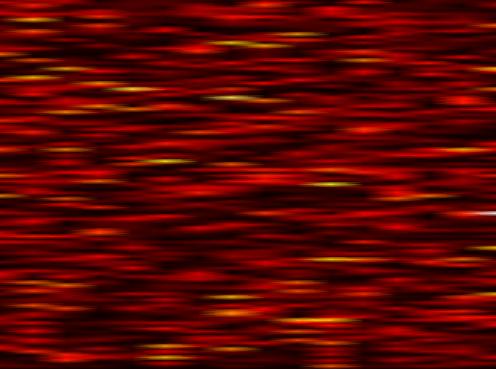
Label: FOFDM